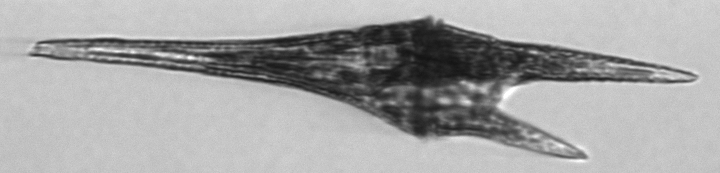
Label: Tripos_furca